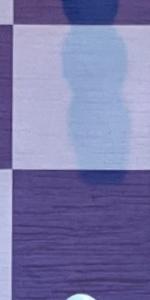
Label: Empty